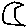
Label: moon